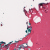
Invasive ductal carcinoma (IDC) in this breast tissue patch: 0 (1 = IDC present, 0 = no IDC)